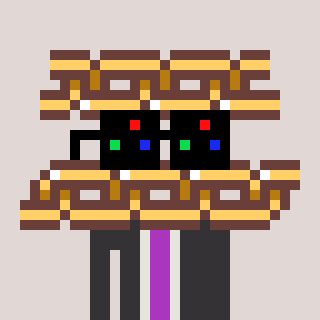
a pixel art character with square black sunglasses, a chain-shaped head and a grayscale-colored body on a warm background